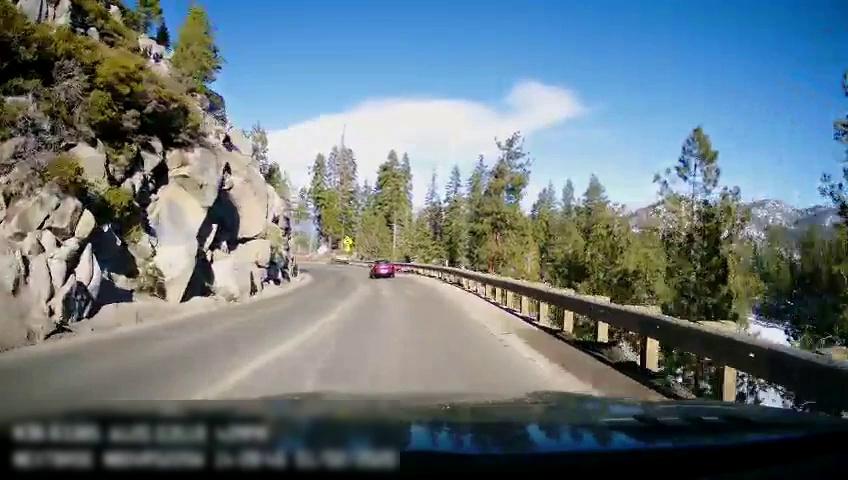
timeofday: Day
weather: Sunny
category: Drivable Space
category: Vehicles | Car
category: Lanes | Opposite Lane
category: Lanes | Opposite Lane
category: Lanes | Current Lane